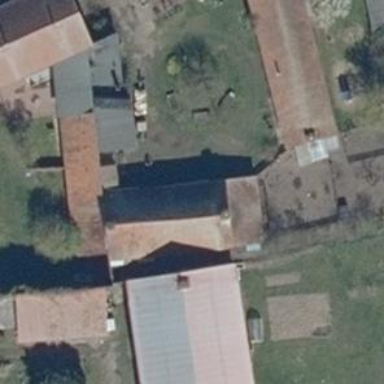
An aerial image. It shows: Nesting site on the roof that is used as support.